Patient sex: M
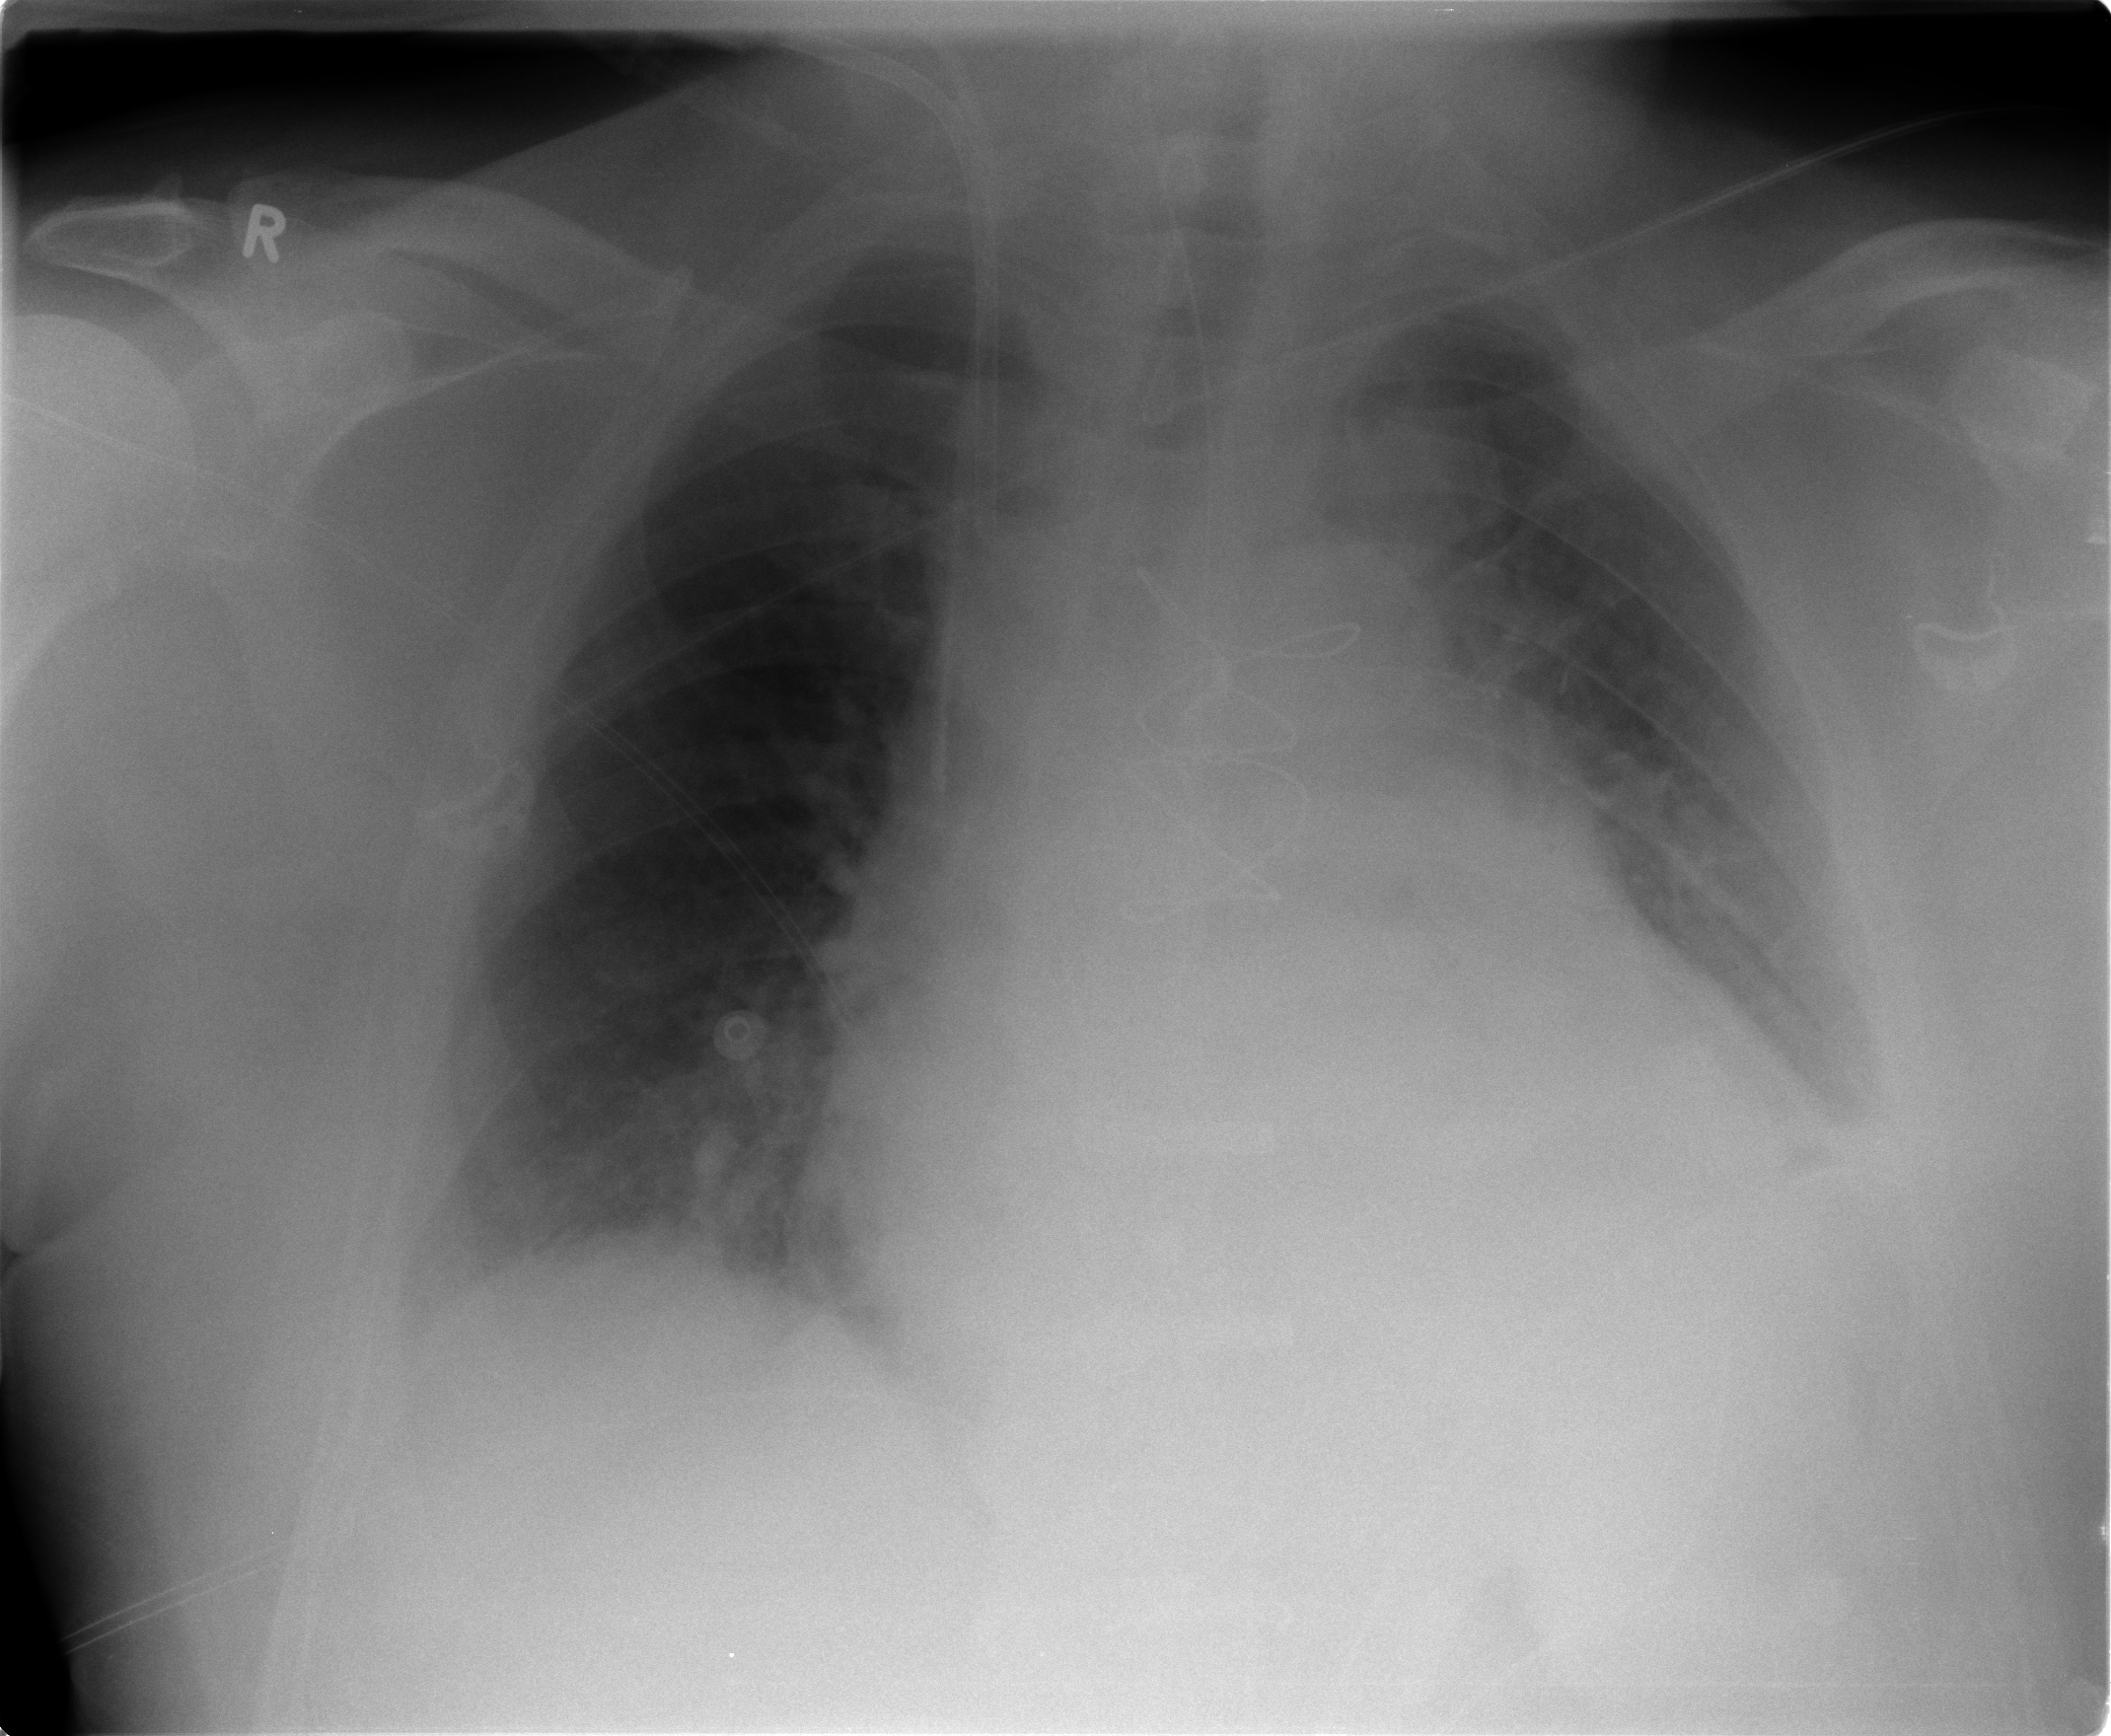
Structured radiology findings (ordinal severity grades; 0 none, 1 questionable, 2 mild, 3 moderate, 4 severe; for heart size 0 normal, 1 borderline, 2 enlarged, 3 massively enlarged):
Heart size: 2
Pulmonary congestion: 1
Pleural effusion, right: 1
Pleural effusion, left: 1
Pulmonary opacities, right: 0
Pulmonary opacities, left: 0
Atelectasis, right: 1
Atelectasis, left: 1